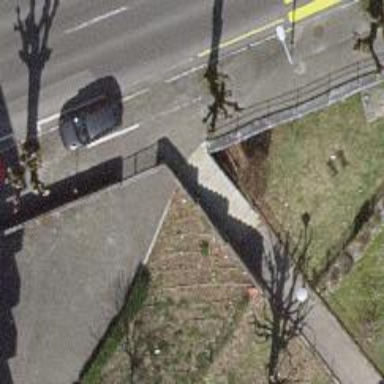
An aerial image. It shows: Set of steps on the road.